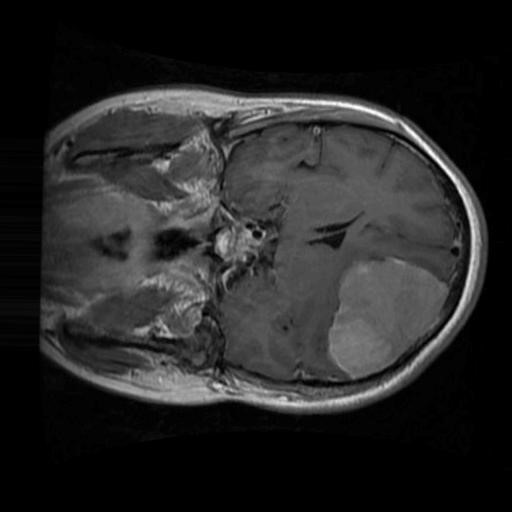
Label: brain_menin